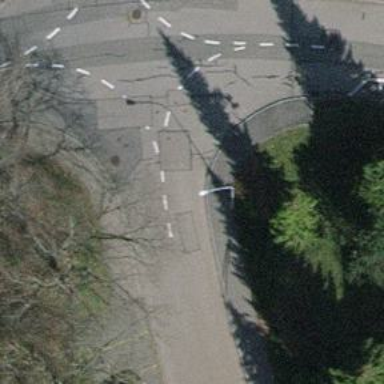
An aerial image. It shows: Sidewalk along the footway.